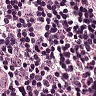
Metastatic tissue present: yes